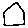
Label: house